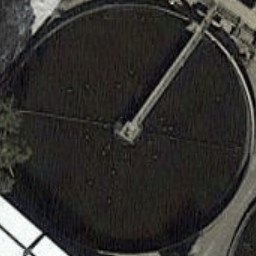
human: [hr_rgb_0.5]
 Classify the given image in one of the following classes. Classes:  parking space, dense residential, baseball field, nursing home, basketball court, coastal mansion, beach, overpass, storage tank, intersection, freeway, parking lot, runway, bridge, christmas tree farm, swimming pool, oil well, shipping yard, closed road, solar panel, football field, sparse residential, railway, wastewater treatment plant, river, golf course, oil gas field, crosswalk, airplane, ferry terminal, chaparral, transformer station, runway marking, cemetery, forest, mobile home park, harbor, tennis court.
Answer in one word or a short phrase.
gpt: wastewater treatment plant